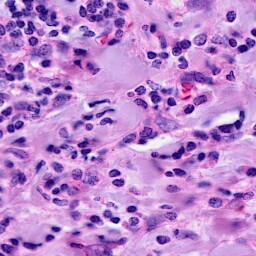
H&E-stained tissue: Breast